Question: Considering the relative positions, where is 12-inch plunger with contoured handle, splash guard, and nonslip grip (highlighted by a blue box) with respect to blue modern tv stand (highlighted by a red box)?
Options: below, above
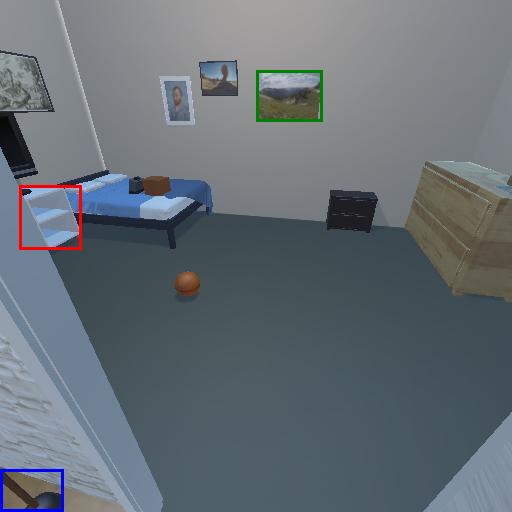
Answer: below